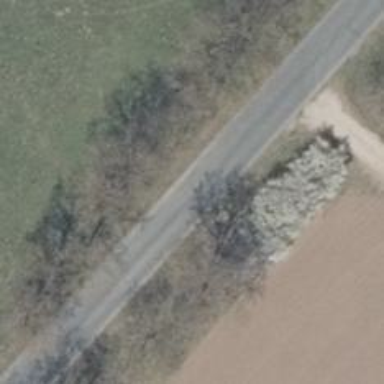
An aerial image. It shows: Asphalt road classified as tertiary.